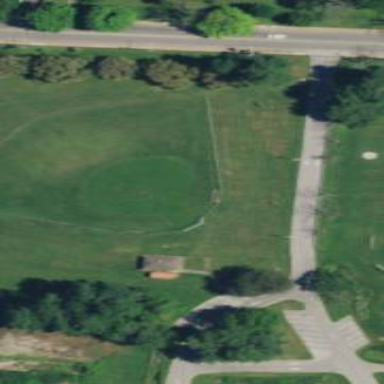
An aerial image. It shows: Softball pitch for leisure land activities.